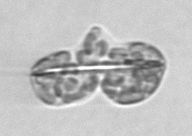
Label: Karenia